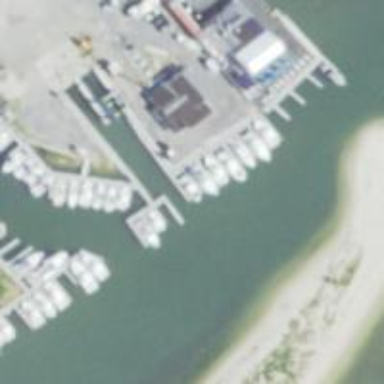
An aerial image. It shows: Pier with mooring facilities.